Question: After forking a CodePen, I redesigned part of it, and it renders perfectly at <URL>, but after running it through CodeKit, it looks weird, see the border in the middle of the two fields?
'''
* {
-webkit-box-sizing: border-box;
-moz-box-sizing: border-box;
box-sizing: border-box; }
body {
background: #E2E2E2;
margin: 0;
padding: 0;
font-family: "Lato", sans-serif; }
.login-form-wrap {
background: #8fc400;
border: 1px solid #8fc400;
box-shadow: 0 1px #8fc400 inset, 0 0 10px 5px rgba(0, 0, 0, 0.1);
border-radius: 5px;
position: relative;
width: 360px;
height: 380px;
margin: 60px auto;
padding: 50px 30px 0 30px;
text-align: center; }
.login-form-wrap:before {
background: url(http://cs6265.userapi.com/u155567463/docs/ad0e8d87e888/OSX-Buttons.png);
display: block;
content: '';
width: 58px;
height: 19px;
top: 10px;
left: 10px;
position: absolute; }
.login-form-wrap > h1 {
margin: 0 0 50px 0;
padding: 0;
font-size: 26px;
color: #fff; }
.login-form-wrap > h5 {
margin-top: 40px; }
.login-form-wrap > h5 > a {
font-size: 14px;
color: #fff;
text-decoration: none;
font-weight: 400; }
.login-form input[type="email"], .login-form input[type="password"] {
width: 100%;
border: 1px solid;
outline: none;
padding: 12px 20px;
color: #424647;
font-weight: 400;
font-family: "Lato", sans-serif; }
.login-form input[type="email"] {
border-radius: 4px 4px 0 0;
padding-bottom: 13px;
box-shadow: 0 -1px 0 #e0e0e0 inset, 0 1px 2px rgba(0, 0, 0, 0.23) inset; }
.login-form input[type="password"] {
border-top: none;
border-radius: 0 0 4px 4px;
box-shadow: 0 -1px 2px rgba(0, 0, 0, 0.23) inset, 0 1px 2px rgba(255, 255, 255, 0.1); }
.login-form input[type="submit"] {
font-family: "Lato", sans-serif;
font-weight: 400;
background: #e0e0e0;
background: -moz-linear-gradient(top, #e0e0e0 0%, #cecece 100%);
background: -webkit-gradient(linear, left top, left bottom, color-stop(0%, #e0e0e0), color-stop(100%, #cecece));
background: -webkit-linear-gradient(top, #e0e0e0 0%, #cecece 100%);
background: -o-linear-gradient(top, #e0e0e0 0%, #cecece 100%);
background: -ms-linear-gradient(top, #e0e0e0 0%, #cecece 100%);
background: linear-gradient(to bottom, #e0e0e0 0%, #cecece 100%);
filter: progid:DXImageTransform.Microsoft.gradient(startColorstr='#e0e0e0', endColorstr='#cecece',GradientType=0 );
display: block;
margin: 20px auto 0 auto;
width: 100%;
border: none;
border-radius: 3px;
padding: 8px;
font-size: 17px;
color: #636363;
text-shadow: 0 1px 0 rgba(255, 255, 255, 0.45);
font-weight: 700;
box-shadow: 0 1px 3px 1px rgba(0, 0, 0, 0.17), 0 1px 0 rgba(255, 255, 255, 0.36) inset; }
'''

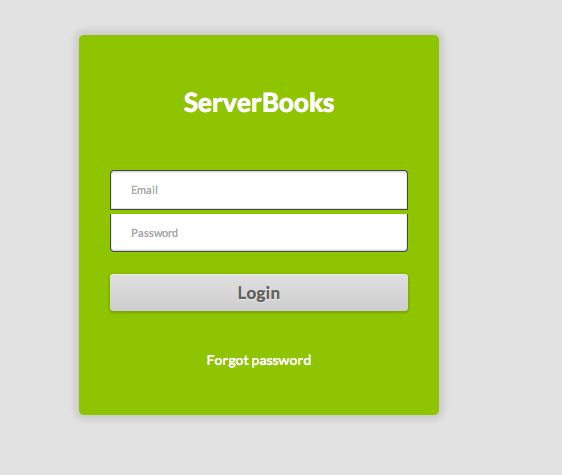
Answer: Add 'normalize.css' to your project.